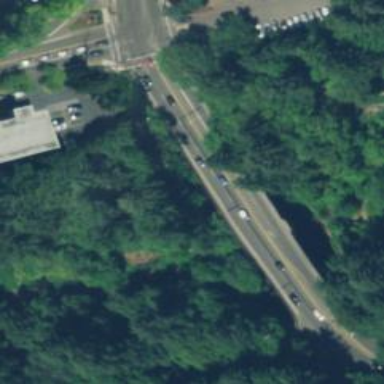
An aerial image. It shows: Primary highway bridge with sidewalk on the left.